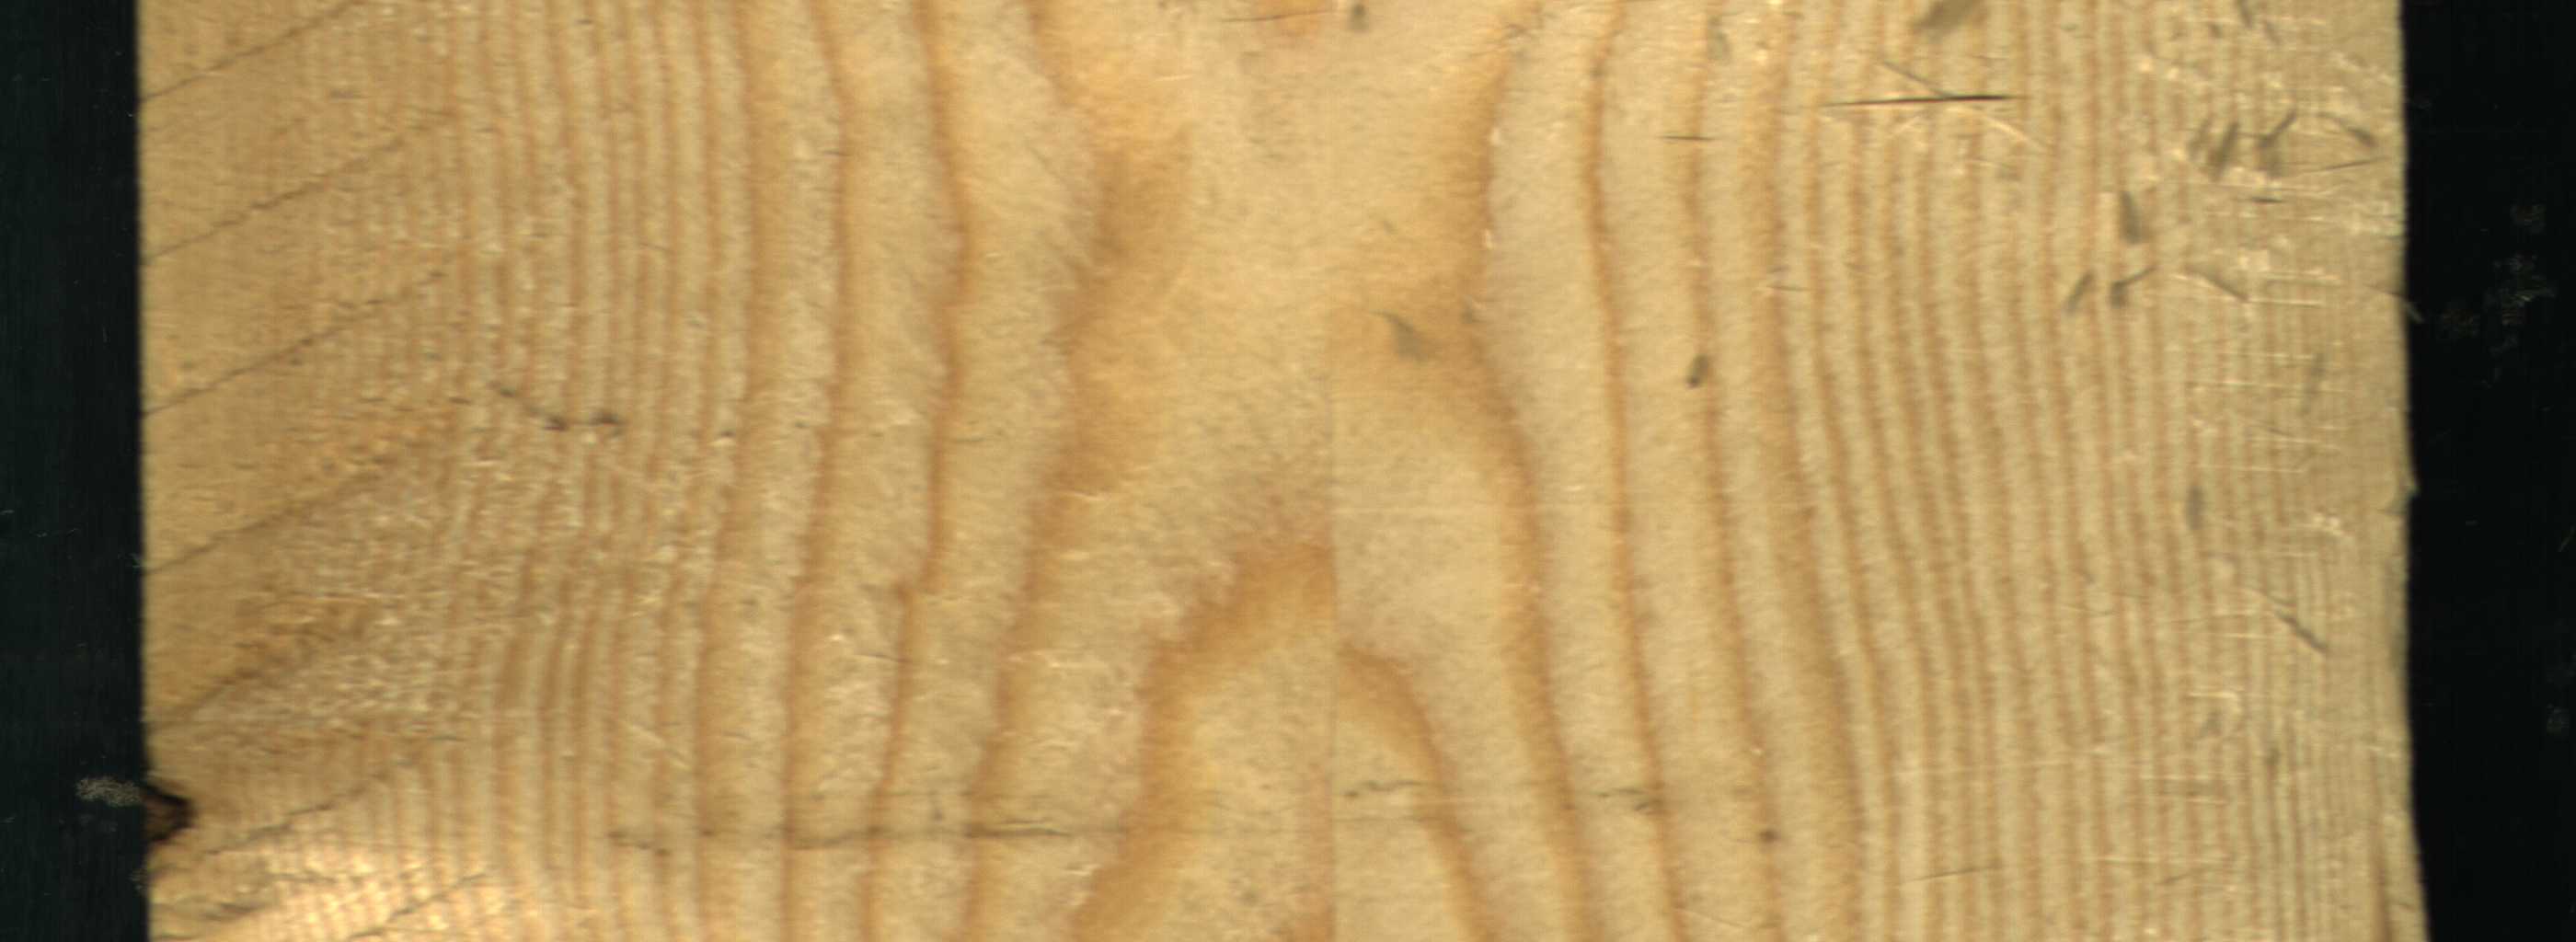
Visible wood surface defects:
Dead_Knot